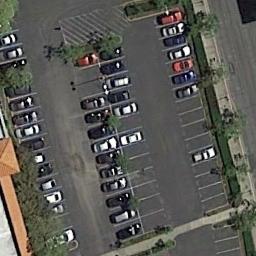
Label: parking_lot